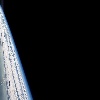
Label: space